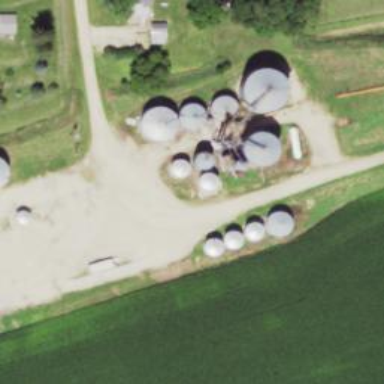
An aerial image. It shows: Silo.